Question: I have an MVC 4 application that I'm localizing. All the built-in resourcing and attributed content is appearing fine, but where I localized content written for the encoding appears wrong. Here is an example of how things render, note the red boxes... they should be the same word.

The problem appears to revolve around the below line of code in my :
'''
$("#FirstName").Watermark("@Resources.ApplicantGivenNameWatermark");
'''
This essentially takes in a string and then writes it to the input when no other value has been supplied. Here is an abstract of that code:
'''
$.fn.Watermark = function (text) {
return this.each(
function () {
var input = $(this);
map[map.length] = { text: text, obj: input };
//Similar removal process lies here, this one also removes the style
function insertMessage() {
if (input.val().length == 0 || input.val() == text) {
input.val(text);
input.addClass("watermark");
} else
input.removeClass("watermark")
}
input.focus(clearMessage);
input.blur(insertMessage);
input.change(insertMessage);
insertMessage();
}
);
};
'''
Any ideas on how to resolve this would be appreciated. As a side note, I've been able to reliably recreate this in a wide range of browsers.
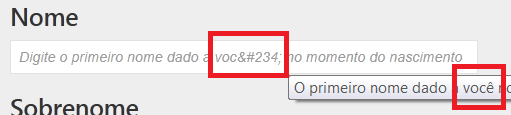
Answer: Try to put this at the begin of the function:
'''
text=$('<span>'+text+'</span>').text();
'''